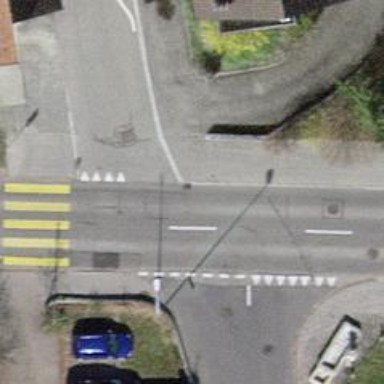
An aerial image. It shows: Secondary road with asphalt surface. There is sidewalk on the left side with asphalt surface as well.